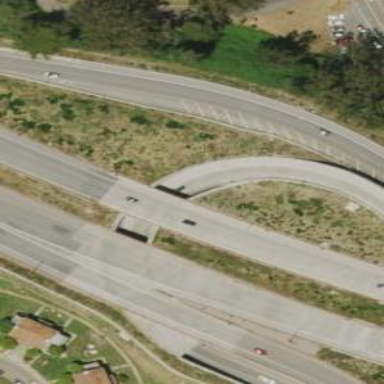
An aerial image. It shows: Motorway.